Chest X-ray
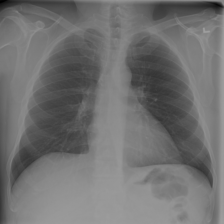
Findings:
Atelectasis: negative
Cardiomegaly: negative
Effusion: negative
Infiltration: positive
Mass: negative
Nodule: negative
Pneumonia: negative
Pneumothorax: negative
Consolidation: negative
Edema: negative
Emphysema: negative
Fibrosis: negative
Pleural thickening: negative
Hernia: negative